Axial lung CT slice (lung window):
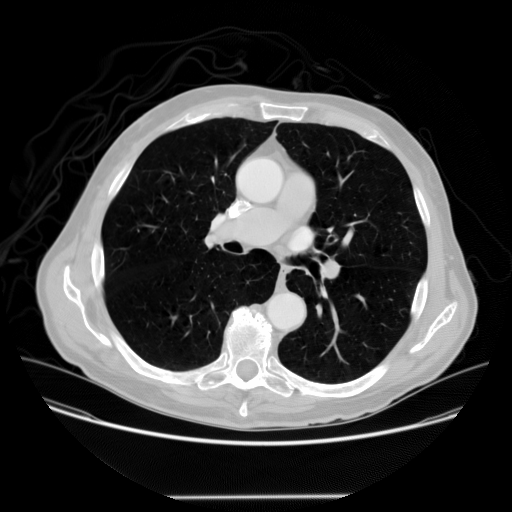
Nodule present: no